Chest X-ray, PA view. Patient: 63 years old, sex M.
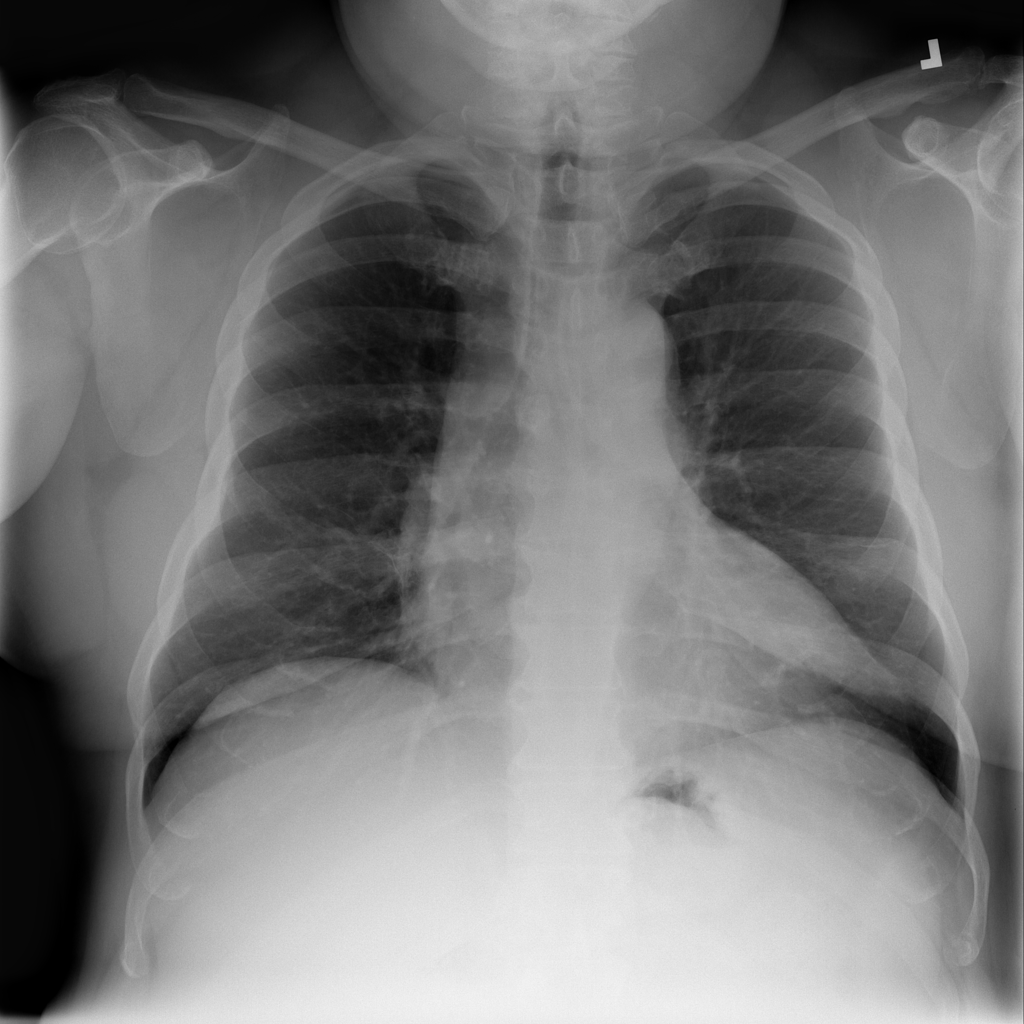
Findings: No Finding